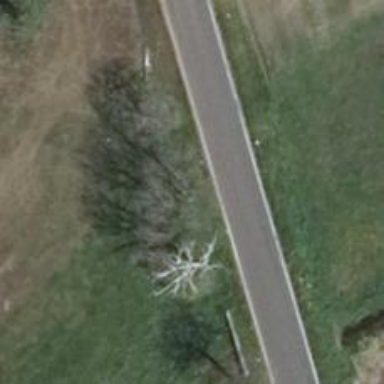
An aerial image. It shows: Deciduous tree with broadleaved leaves.